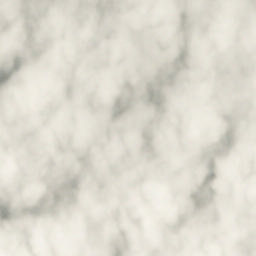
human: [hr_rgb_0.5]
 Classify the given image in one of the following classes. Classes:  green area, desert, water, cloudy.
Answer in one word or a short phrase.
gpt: cloudy